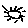
Label: sun